Field crop: maize
Growth stage: 1
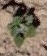
Species: chenopodium